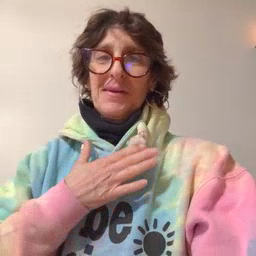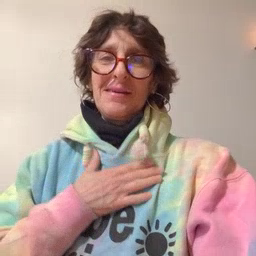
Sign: minemy